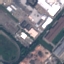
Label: Industrial